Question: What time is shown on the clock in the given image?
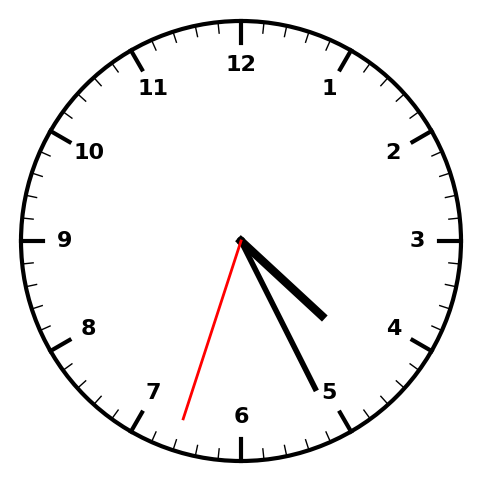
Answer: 04:25:33